Field crop: maize
Growth stage: 2
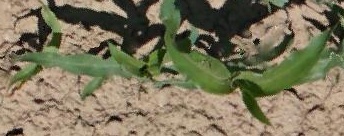
Species: maize